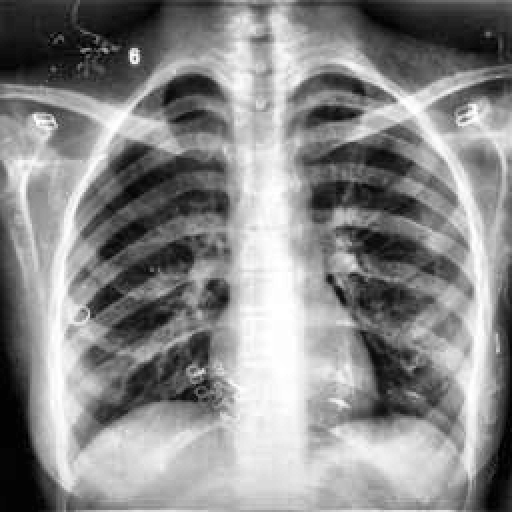
Finding: TUBERCULOSIS